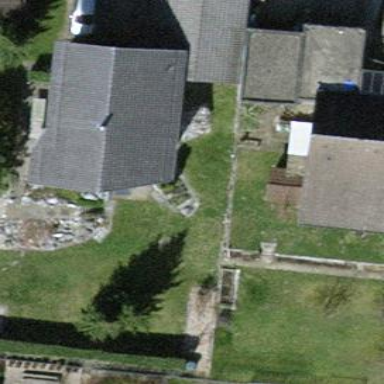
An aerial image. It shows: Detached building with gabled roof.